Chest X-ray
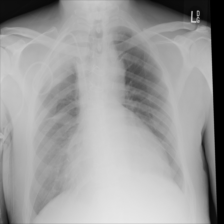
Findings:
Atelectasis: negative
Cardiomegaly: negative
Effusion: positive
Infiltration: negative
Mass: negative
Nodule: negative
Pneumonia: negative
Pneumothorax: negative
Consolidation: negative
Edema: negative
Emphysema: negative
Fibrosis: negative
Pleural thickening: positive
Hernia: negative